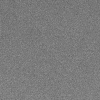
Atmospheric dust classification: dusty